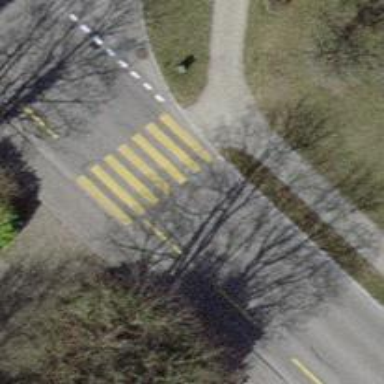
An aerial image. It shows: Uncontrolled zebra crossing on the road.